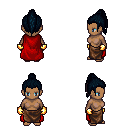
a pixel art fantasy rpg character, female body template, human, dark skin, red cape, robe skirt, raven long topknot hairstyle, gold gloves, four views (front, back, left, right), 2x2 character sprite sheet, small pixel art, hard edges, no anti-aliasing